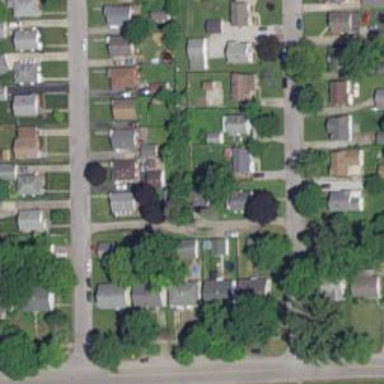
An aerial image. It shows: Alley classified as service road.